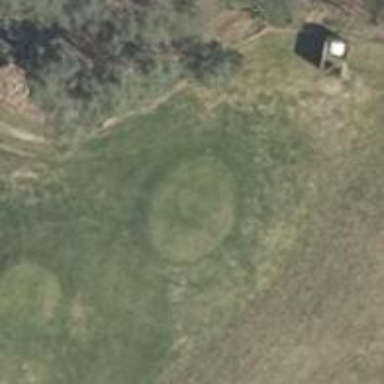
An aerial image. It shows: Golf tee.